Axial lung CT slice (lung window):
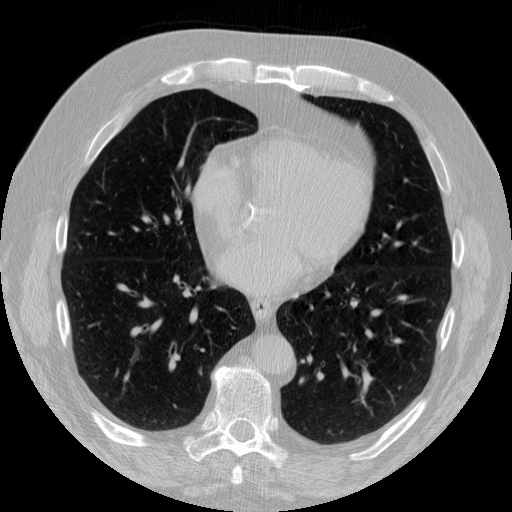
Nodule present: no